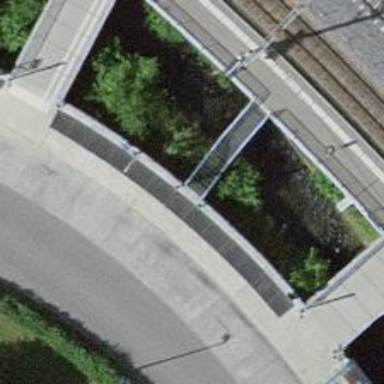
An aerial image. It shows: Bridge with metal grid steps.